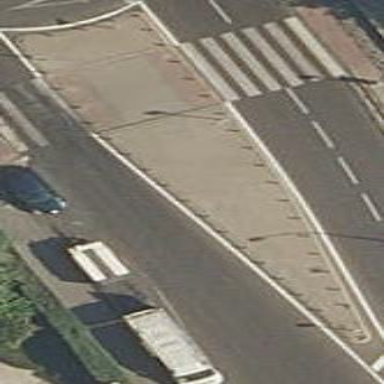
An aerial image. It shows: Kerb barrier with traffic calming island.